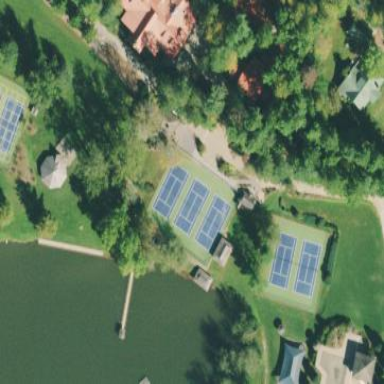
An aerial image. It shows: Tennis court in leisure pitch.